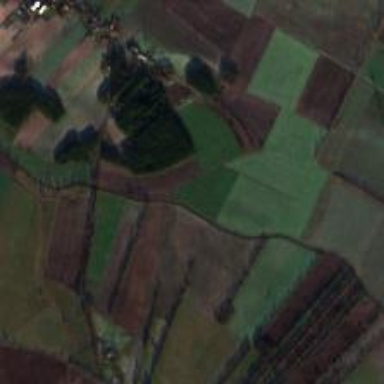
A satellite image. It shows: Picturesque farmland scene.